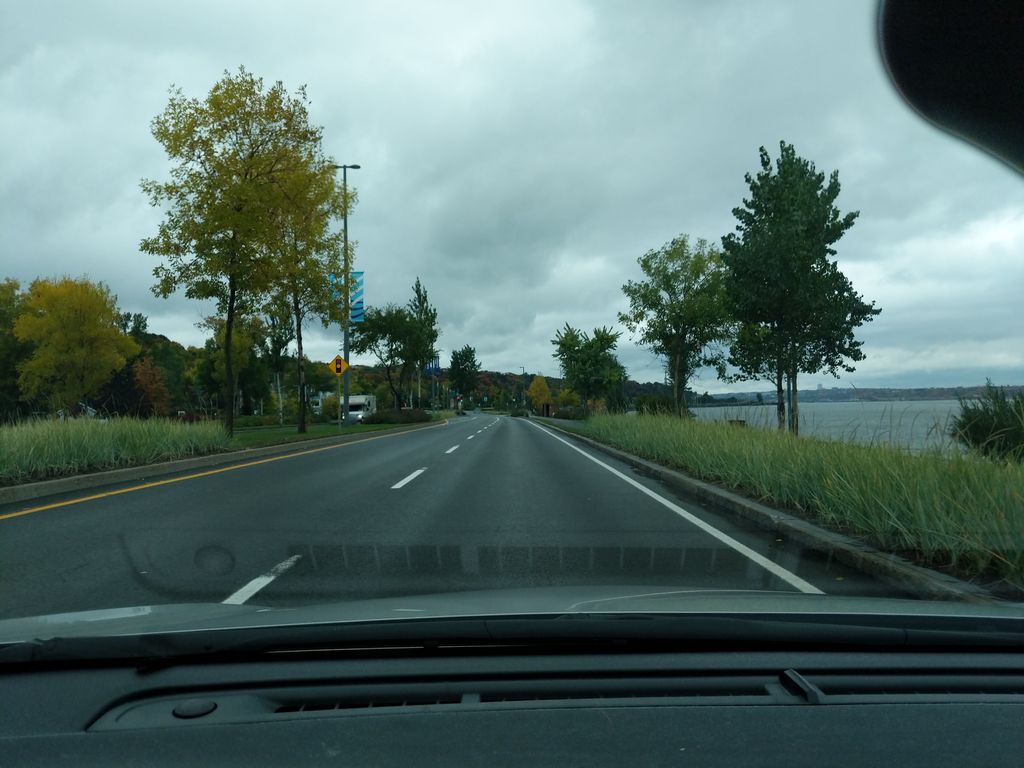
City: quebec_city